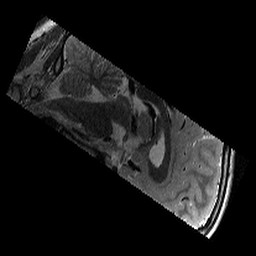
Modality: T2w
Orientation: sagittal
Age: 11
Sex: male
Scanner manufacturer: siemens
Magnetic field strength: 3 T
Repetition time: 9.23 s
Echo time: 0.067 s